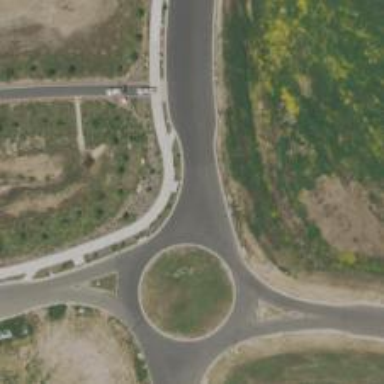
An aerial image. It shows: Unmarked crossing on cycleway.